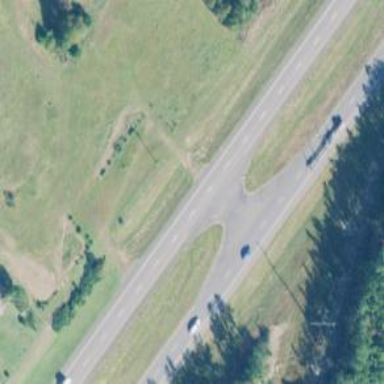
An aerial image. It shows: Trunk link highway.